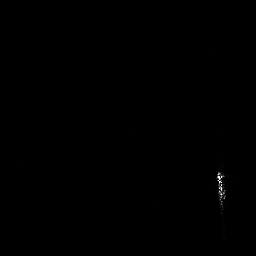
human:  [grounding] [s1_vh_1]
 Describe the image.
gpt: In the satellite image, there is  <ref>1 medium ship </ref> <box>[[83, 65, 88, 83, 0]]</box> located at bottom right.